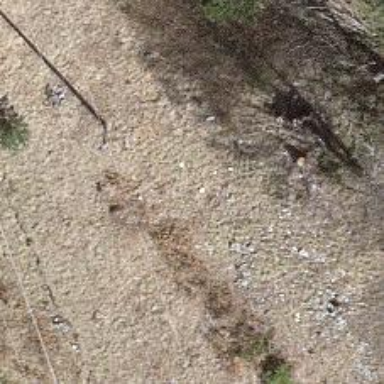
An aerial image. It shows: Power pole.